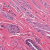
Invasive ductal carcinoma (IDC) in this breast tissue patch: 0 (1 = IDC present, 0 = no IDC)